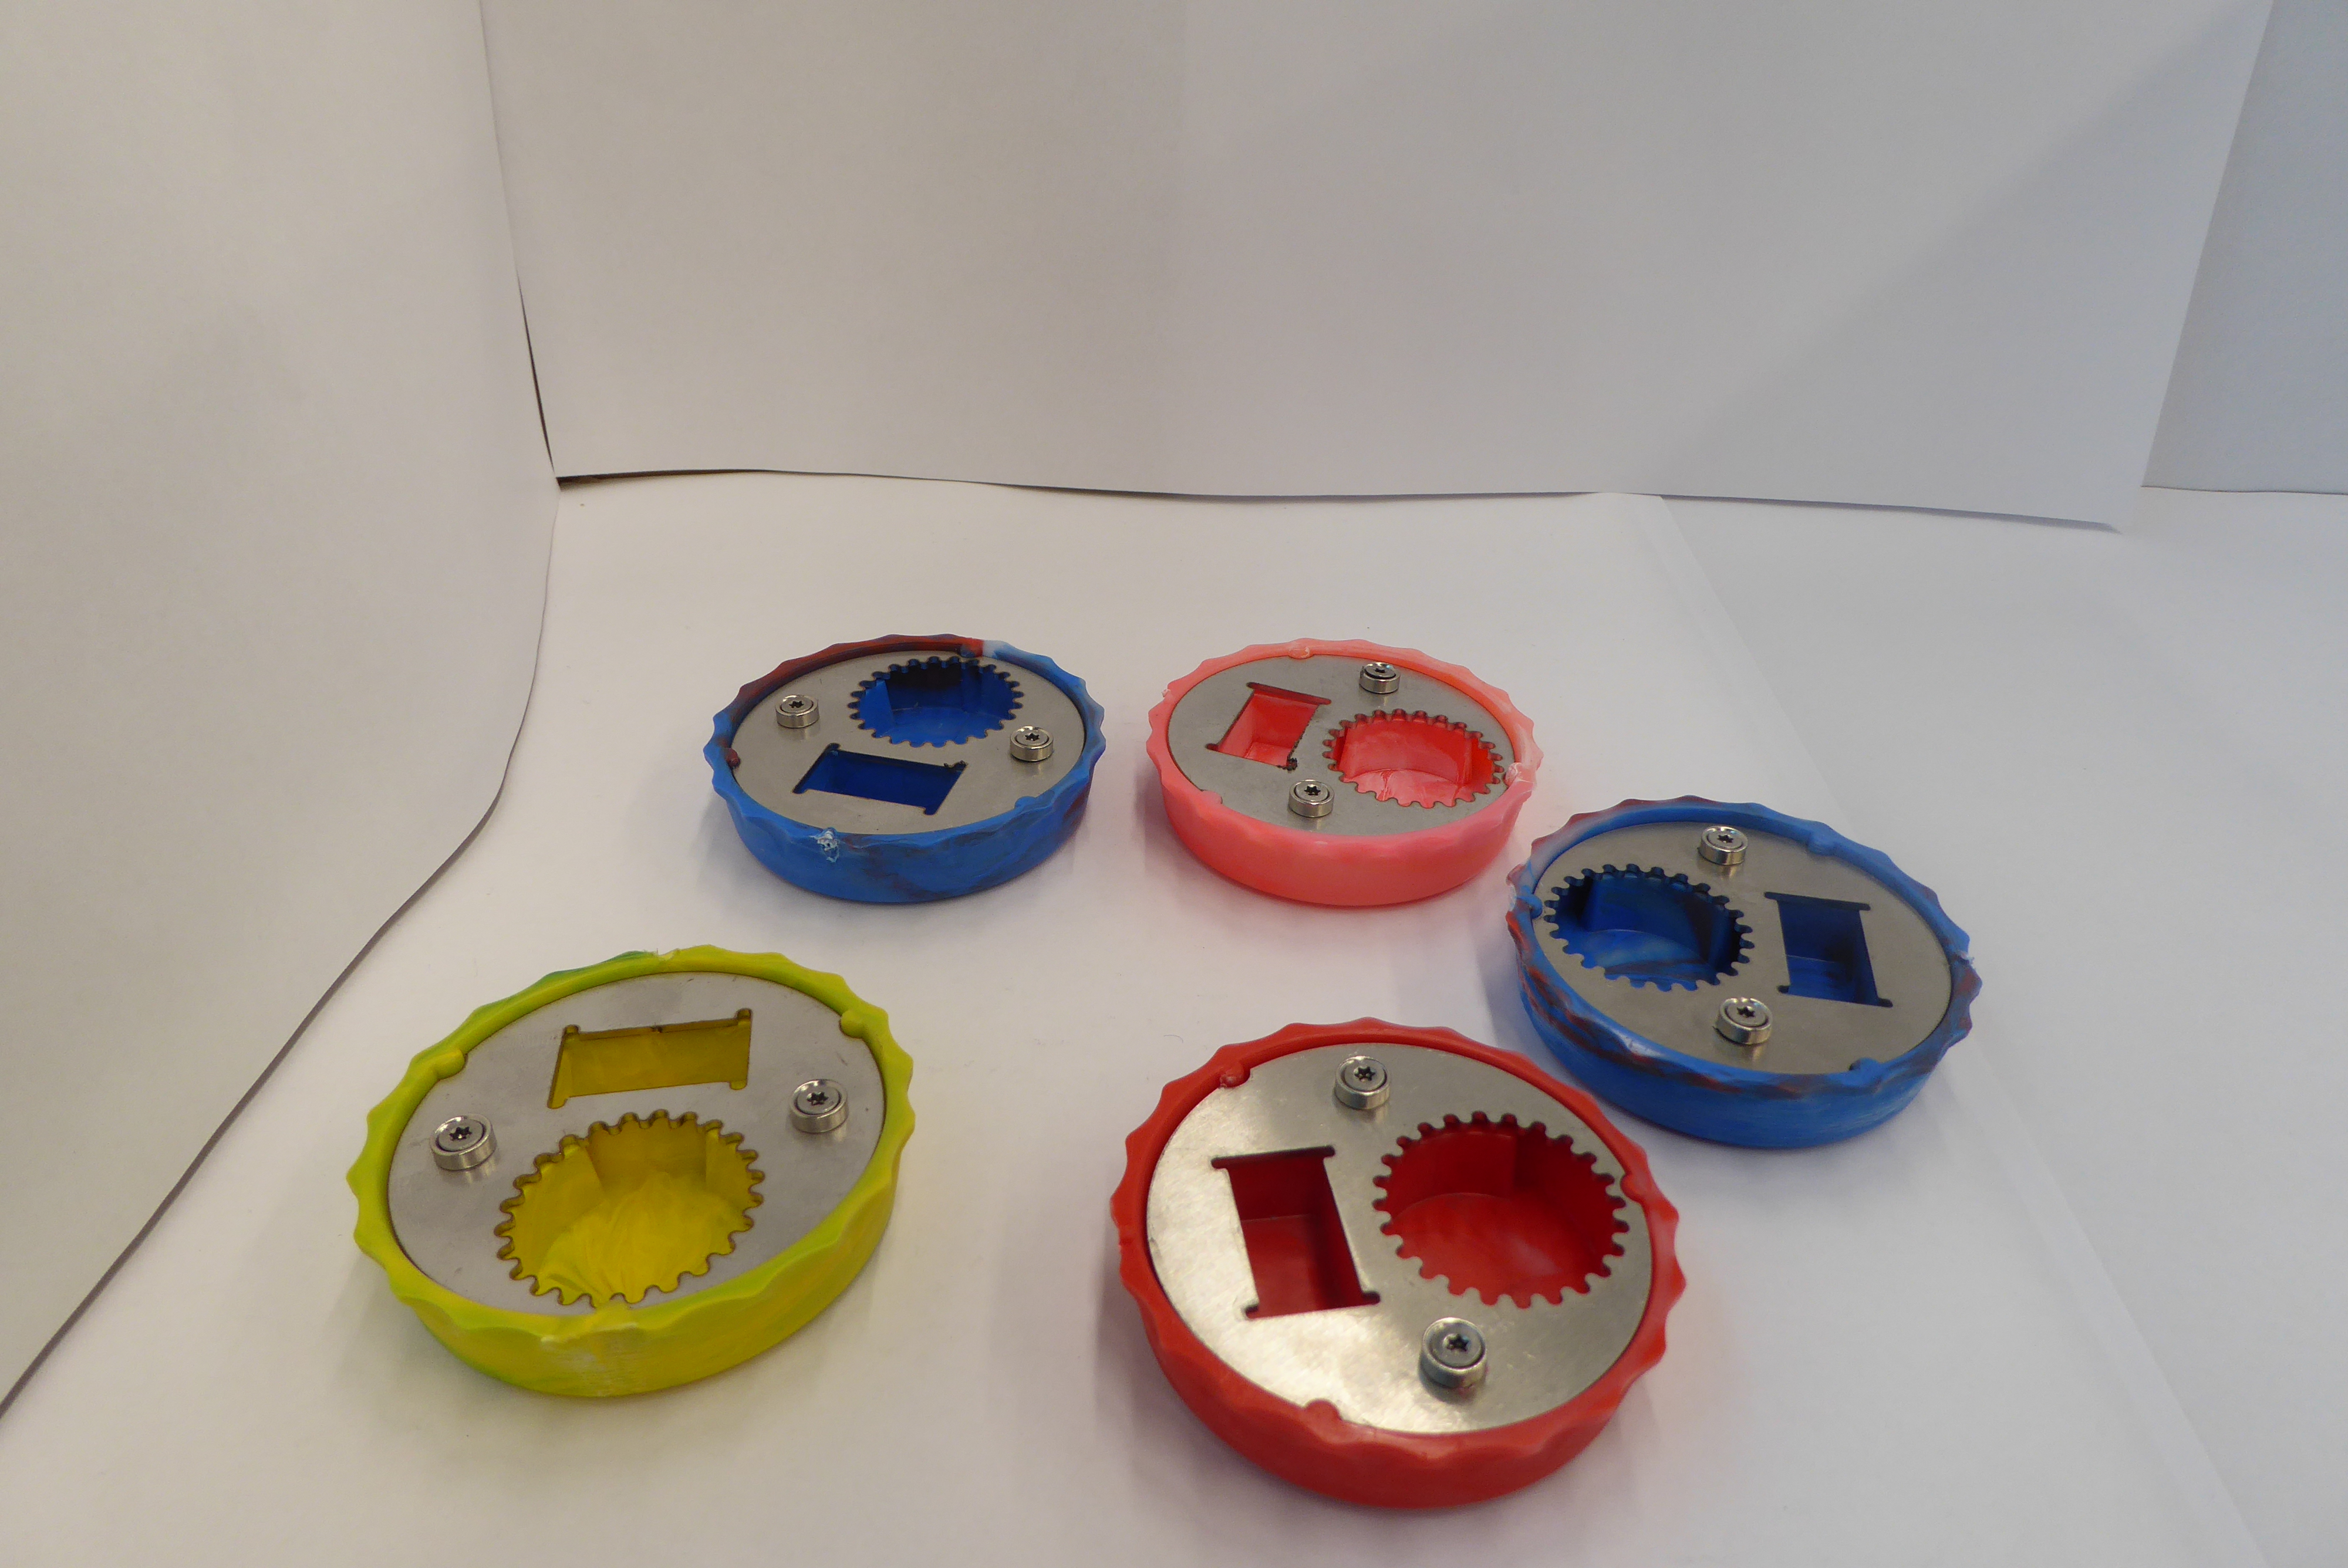
Label: Bottle Opener